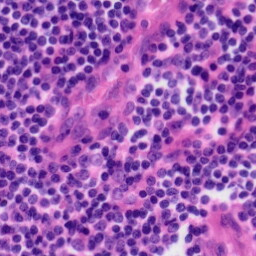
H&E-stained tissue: Tonsil